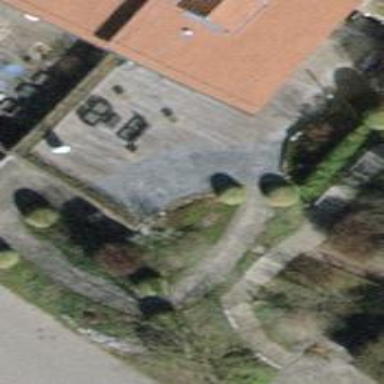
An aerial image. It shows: Parking area.